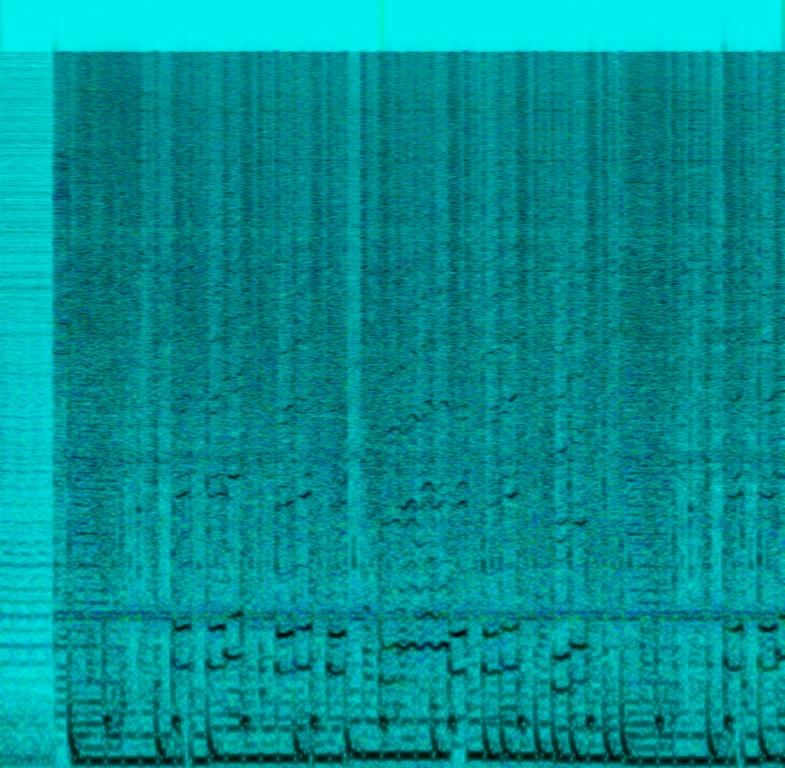
This song is an animated instrumental. The tempo is fast with synthesiser arrangements, intense drumming, groovy bass lines and digital sound effects. The music is upbeat, catchy, compelling, youthful, psychedelic, trance like and intense with an upbeat dance groove. This song is contemporary Synth Pop.